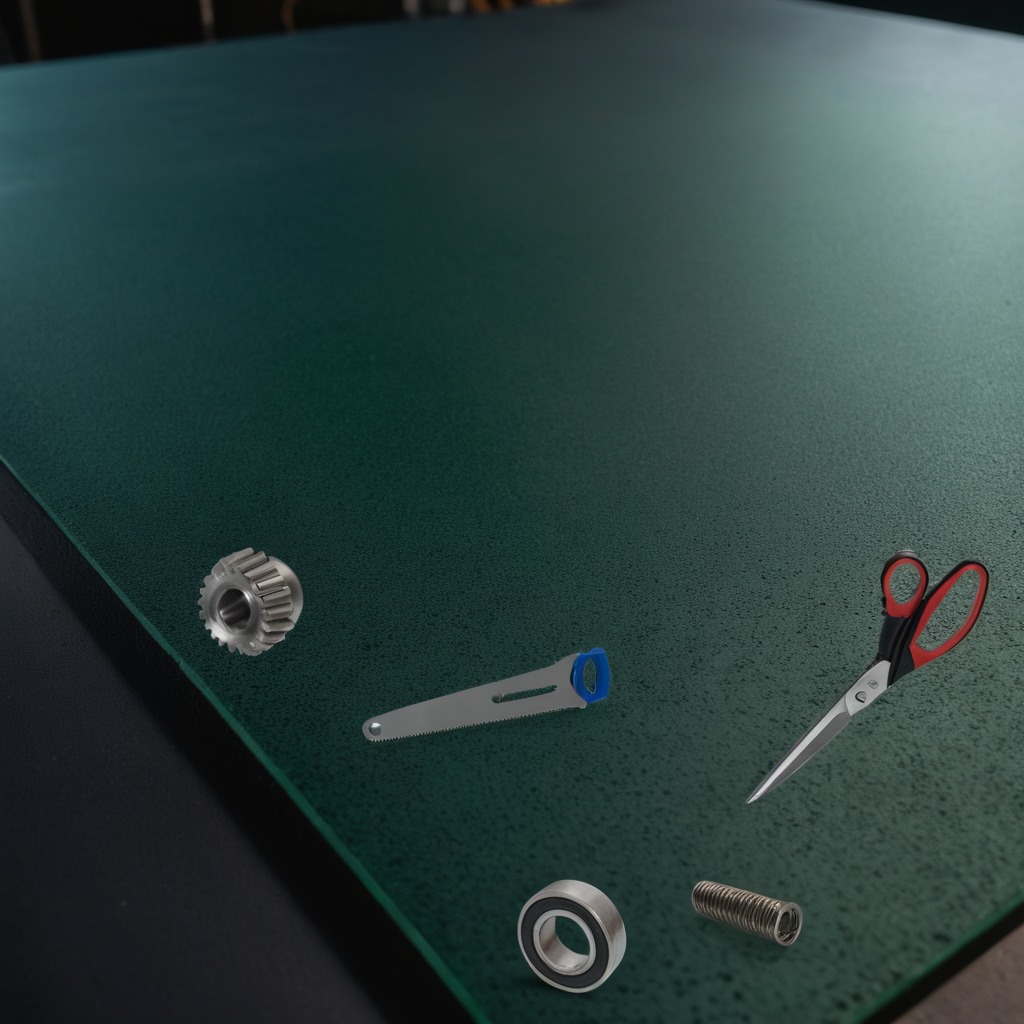
A metal ball bearing, a steel gear with teeth, a coiled metal spring, a handheld metal saw, and a pair of scissors are lying on the green rubber mat.